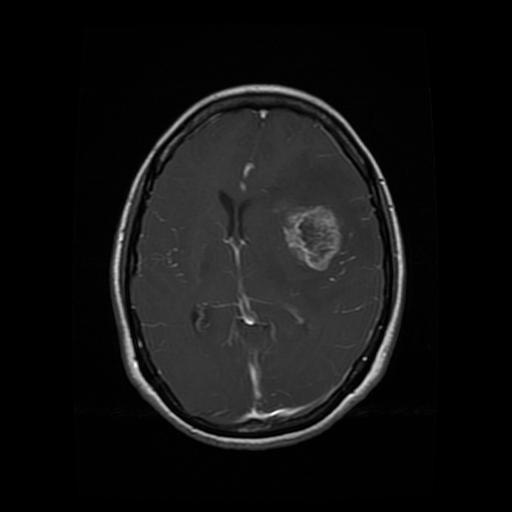
Label: glioma